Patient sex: F
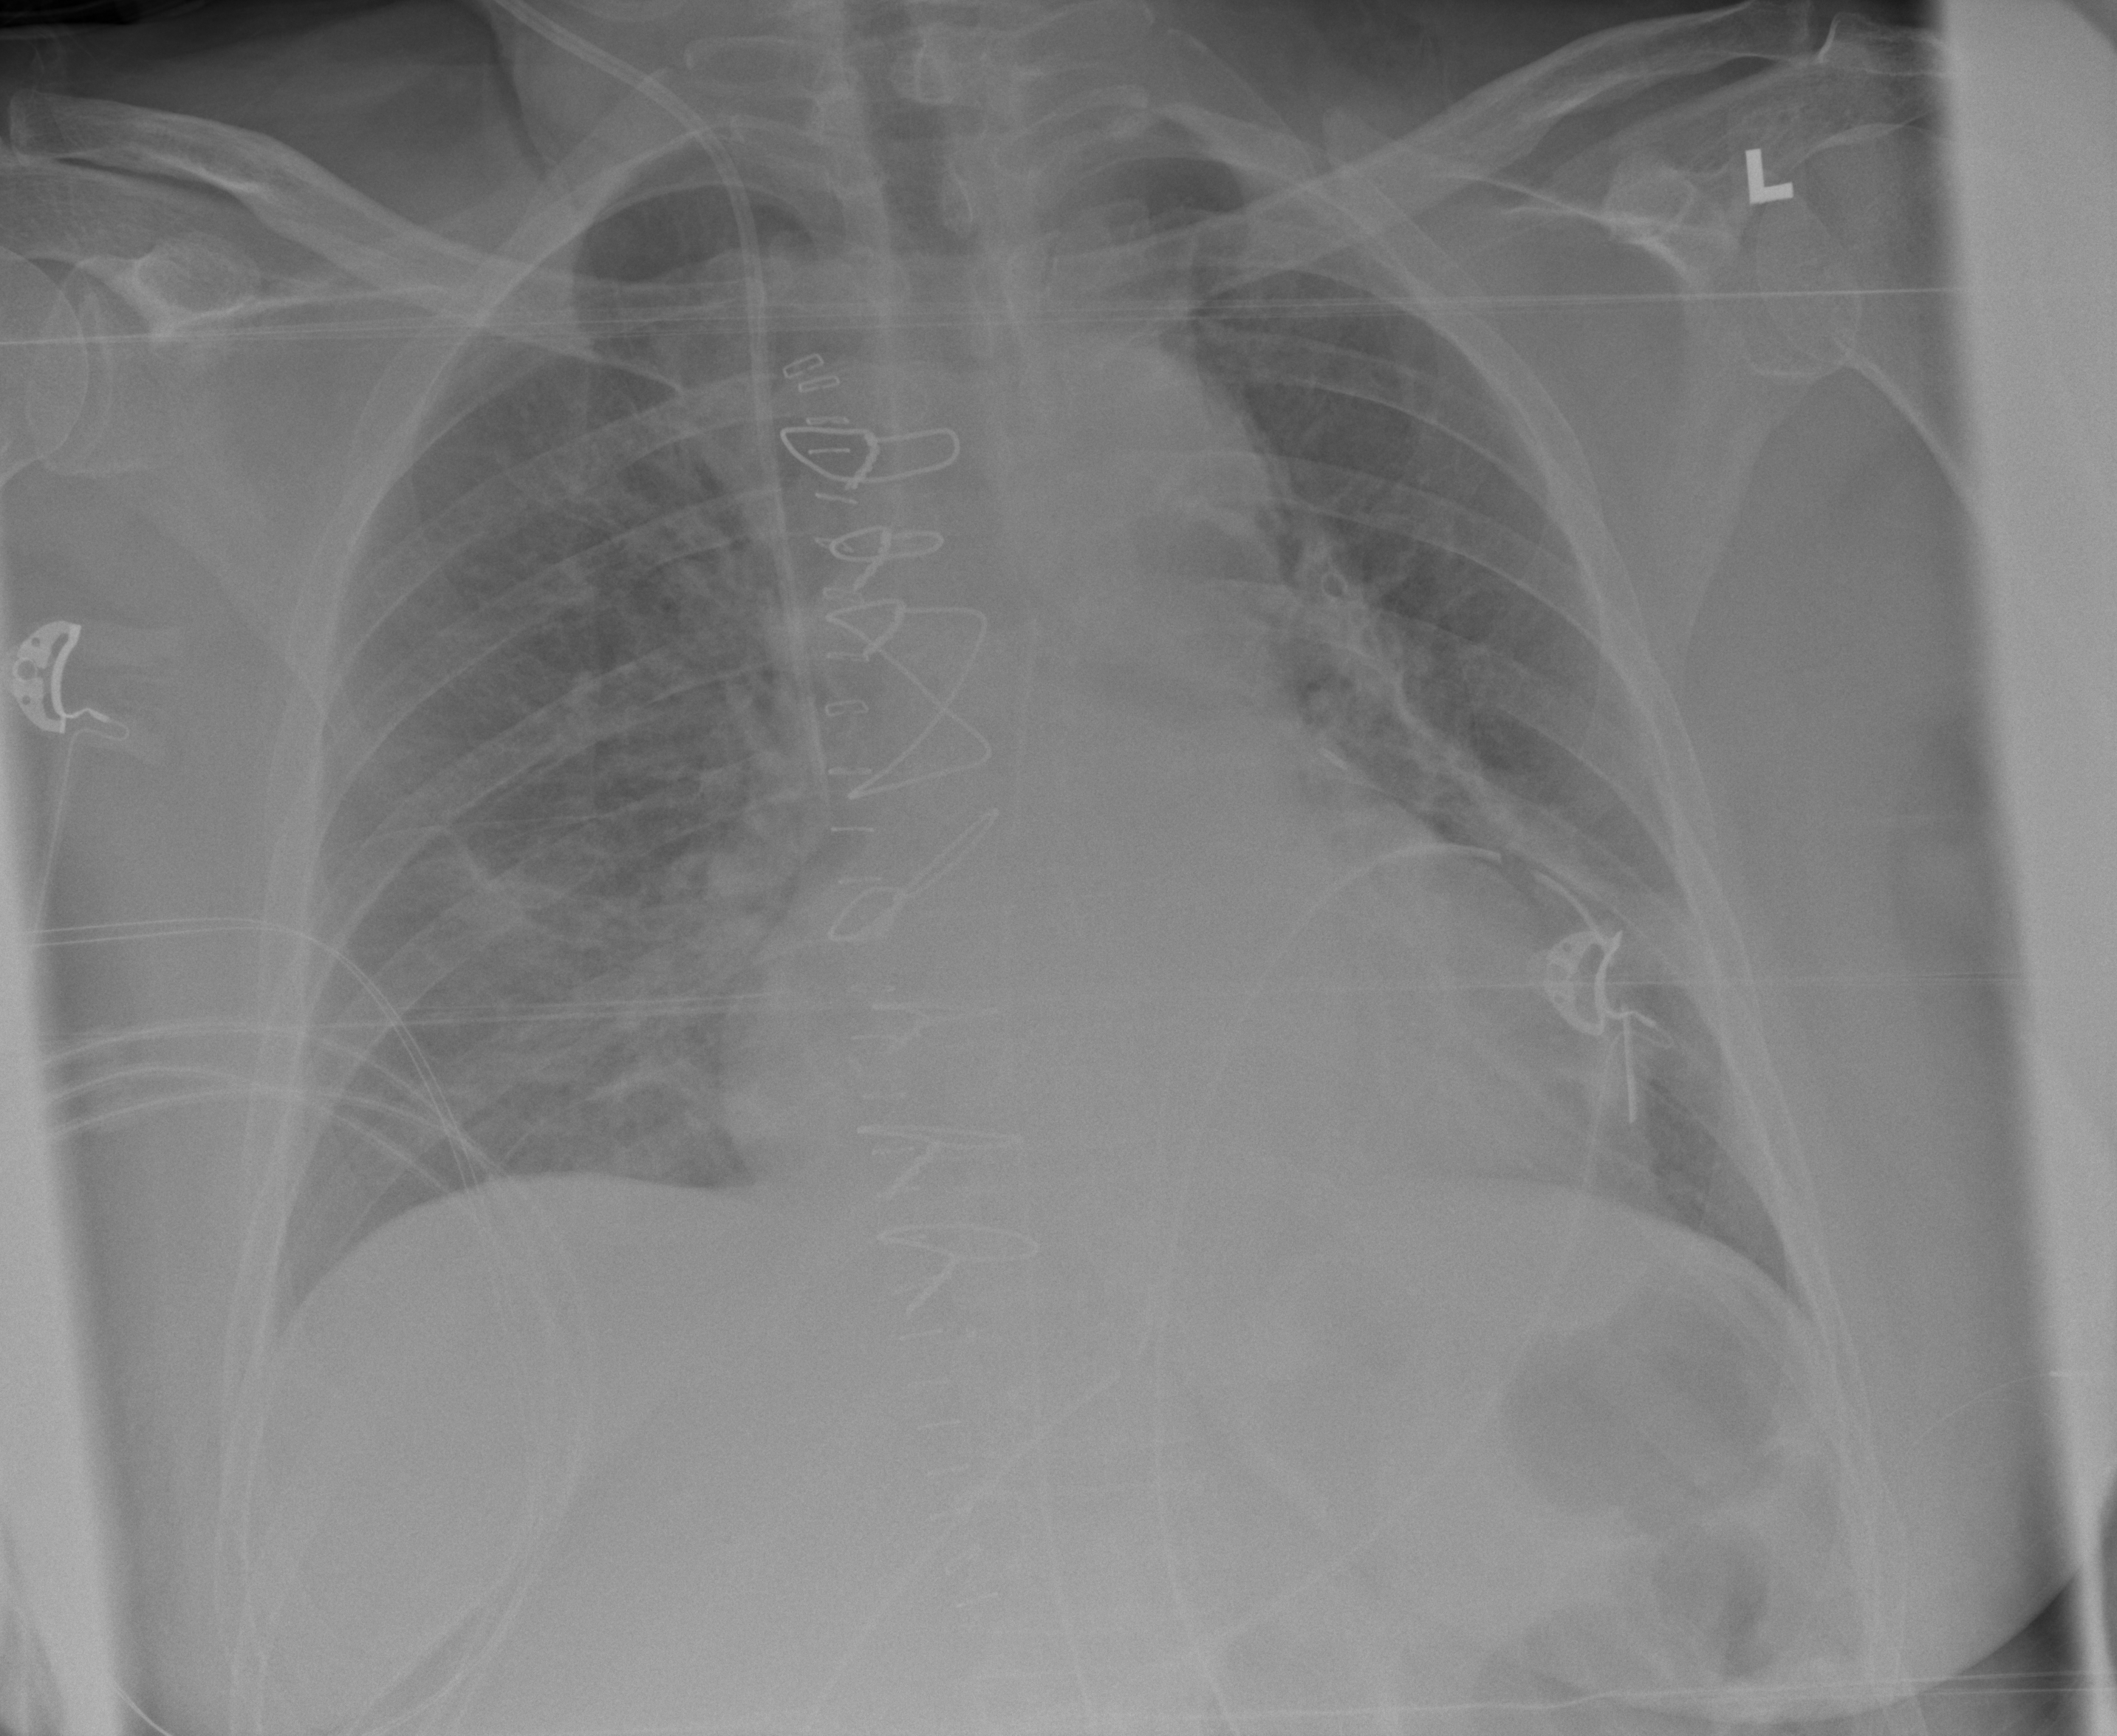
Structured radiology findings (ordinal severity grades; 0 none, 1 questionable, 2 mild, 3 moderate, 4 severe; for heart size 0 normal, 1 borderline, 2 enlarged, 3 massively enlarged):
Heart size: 2
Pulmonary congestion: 2
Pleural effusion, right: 0
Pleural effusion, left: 0
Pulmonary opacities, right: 2
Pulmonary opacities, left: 1
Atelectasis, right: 2
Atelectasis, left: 2